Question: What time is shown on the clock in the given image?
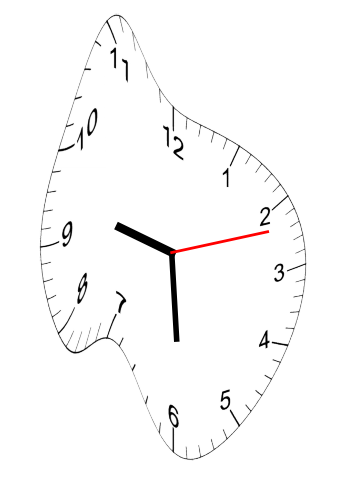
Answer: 09:29:12